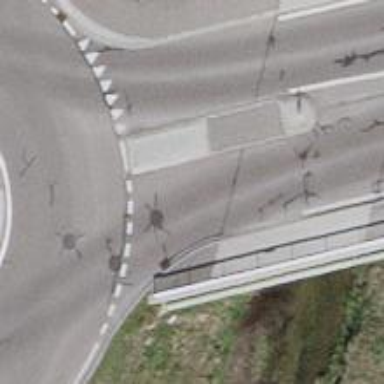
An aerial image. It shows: Asphalt road on secondary bridge.